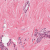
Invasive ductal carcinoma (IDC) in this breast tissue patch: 1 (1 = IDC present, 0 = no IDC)